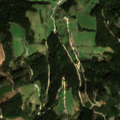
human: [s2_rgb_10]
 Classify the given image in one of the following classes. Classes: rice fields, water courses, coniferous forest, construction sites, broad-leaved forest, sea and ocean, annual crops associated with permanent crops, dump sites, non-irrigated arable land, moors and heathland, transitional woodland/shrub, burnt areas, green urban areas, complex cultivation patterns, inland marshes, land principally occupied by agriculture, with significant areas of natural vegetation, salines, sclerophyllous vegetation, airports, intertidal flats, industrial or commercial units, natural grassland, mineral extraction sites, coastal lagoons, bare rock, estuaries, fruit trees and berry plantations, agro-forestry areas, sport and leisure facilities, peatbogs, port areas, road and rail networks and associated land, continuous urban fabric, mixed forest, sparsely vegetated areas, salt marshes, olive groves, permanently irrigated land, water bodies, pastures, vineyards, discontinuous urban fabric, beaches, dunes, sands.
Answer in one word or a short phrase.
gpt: pastures, land principally occupied by agriculture, with significant areas of natural vegetation, coniferous forest, mixed forest